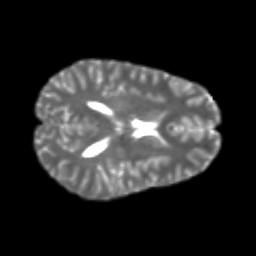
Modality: T2w
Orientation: axial
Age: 22
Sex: female
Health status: healthy
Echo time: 0.074 s